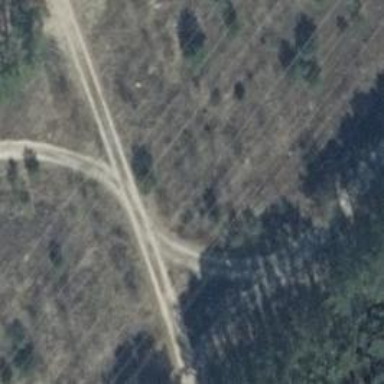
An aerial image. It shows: Sandy track road with grade5 tracktype.